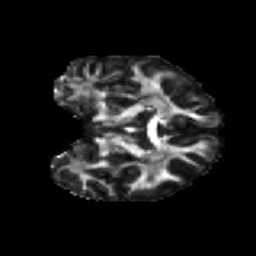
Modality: FA
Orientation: coronal
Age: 26
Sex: female
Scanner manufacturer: ge
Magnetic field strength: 3 T
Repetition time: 7.8 s
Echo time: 0.0606 s